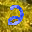
Label: 2